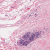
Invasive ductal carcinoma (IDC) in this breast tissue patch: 0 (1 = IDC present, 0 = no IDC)